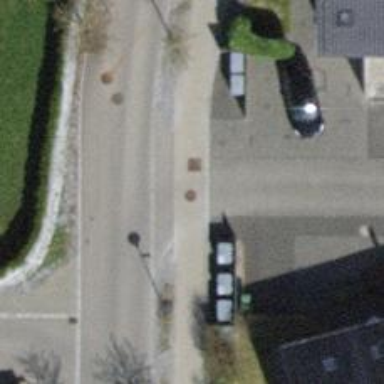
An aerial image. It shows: Residential road with paving stones.